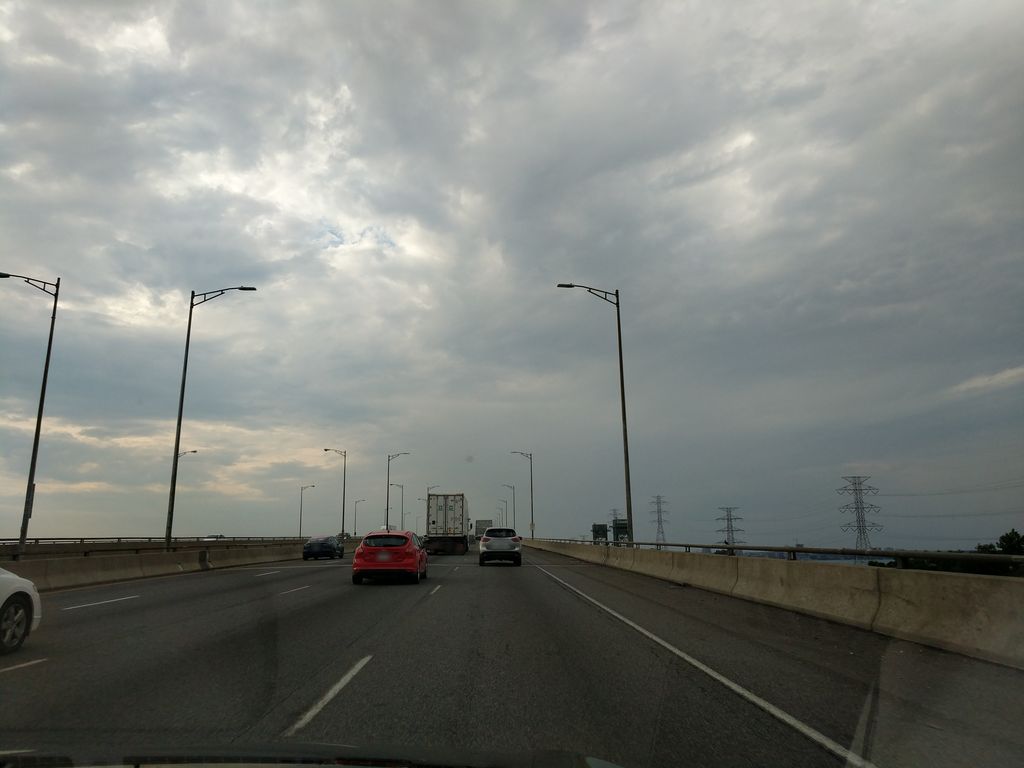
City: hamilton